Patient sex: M
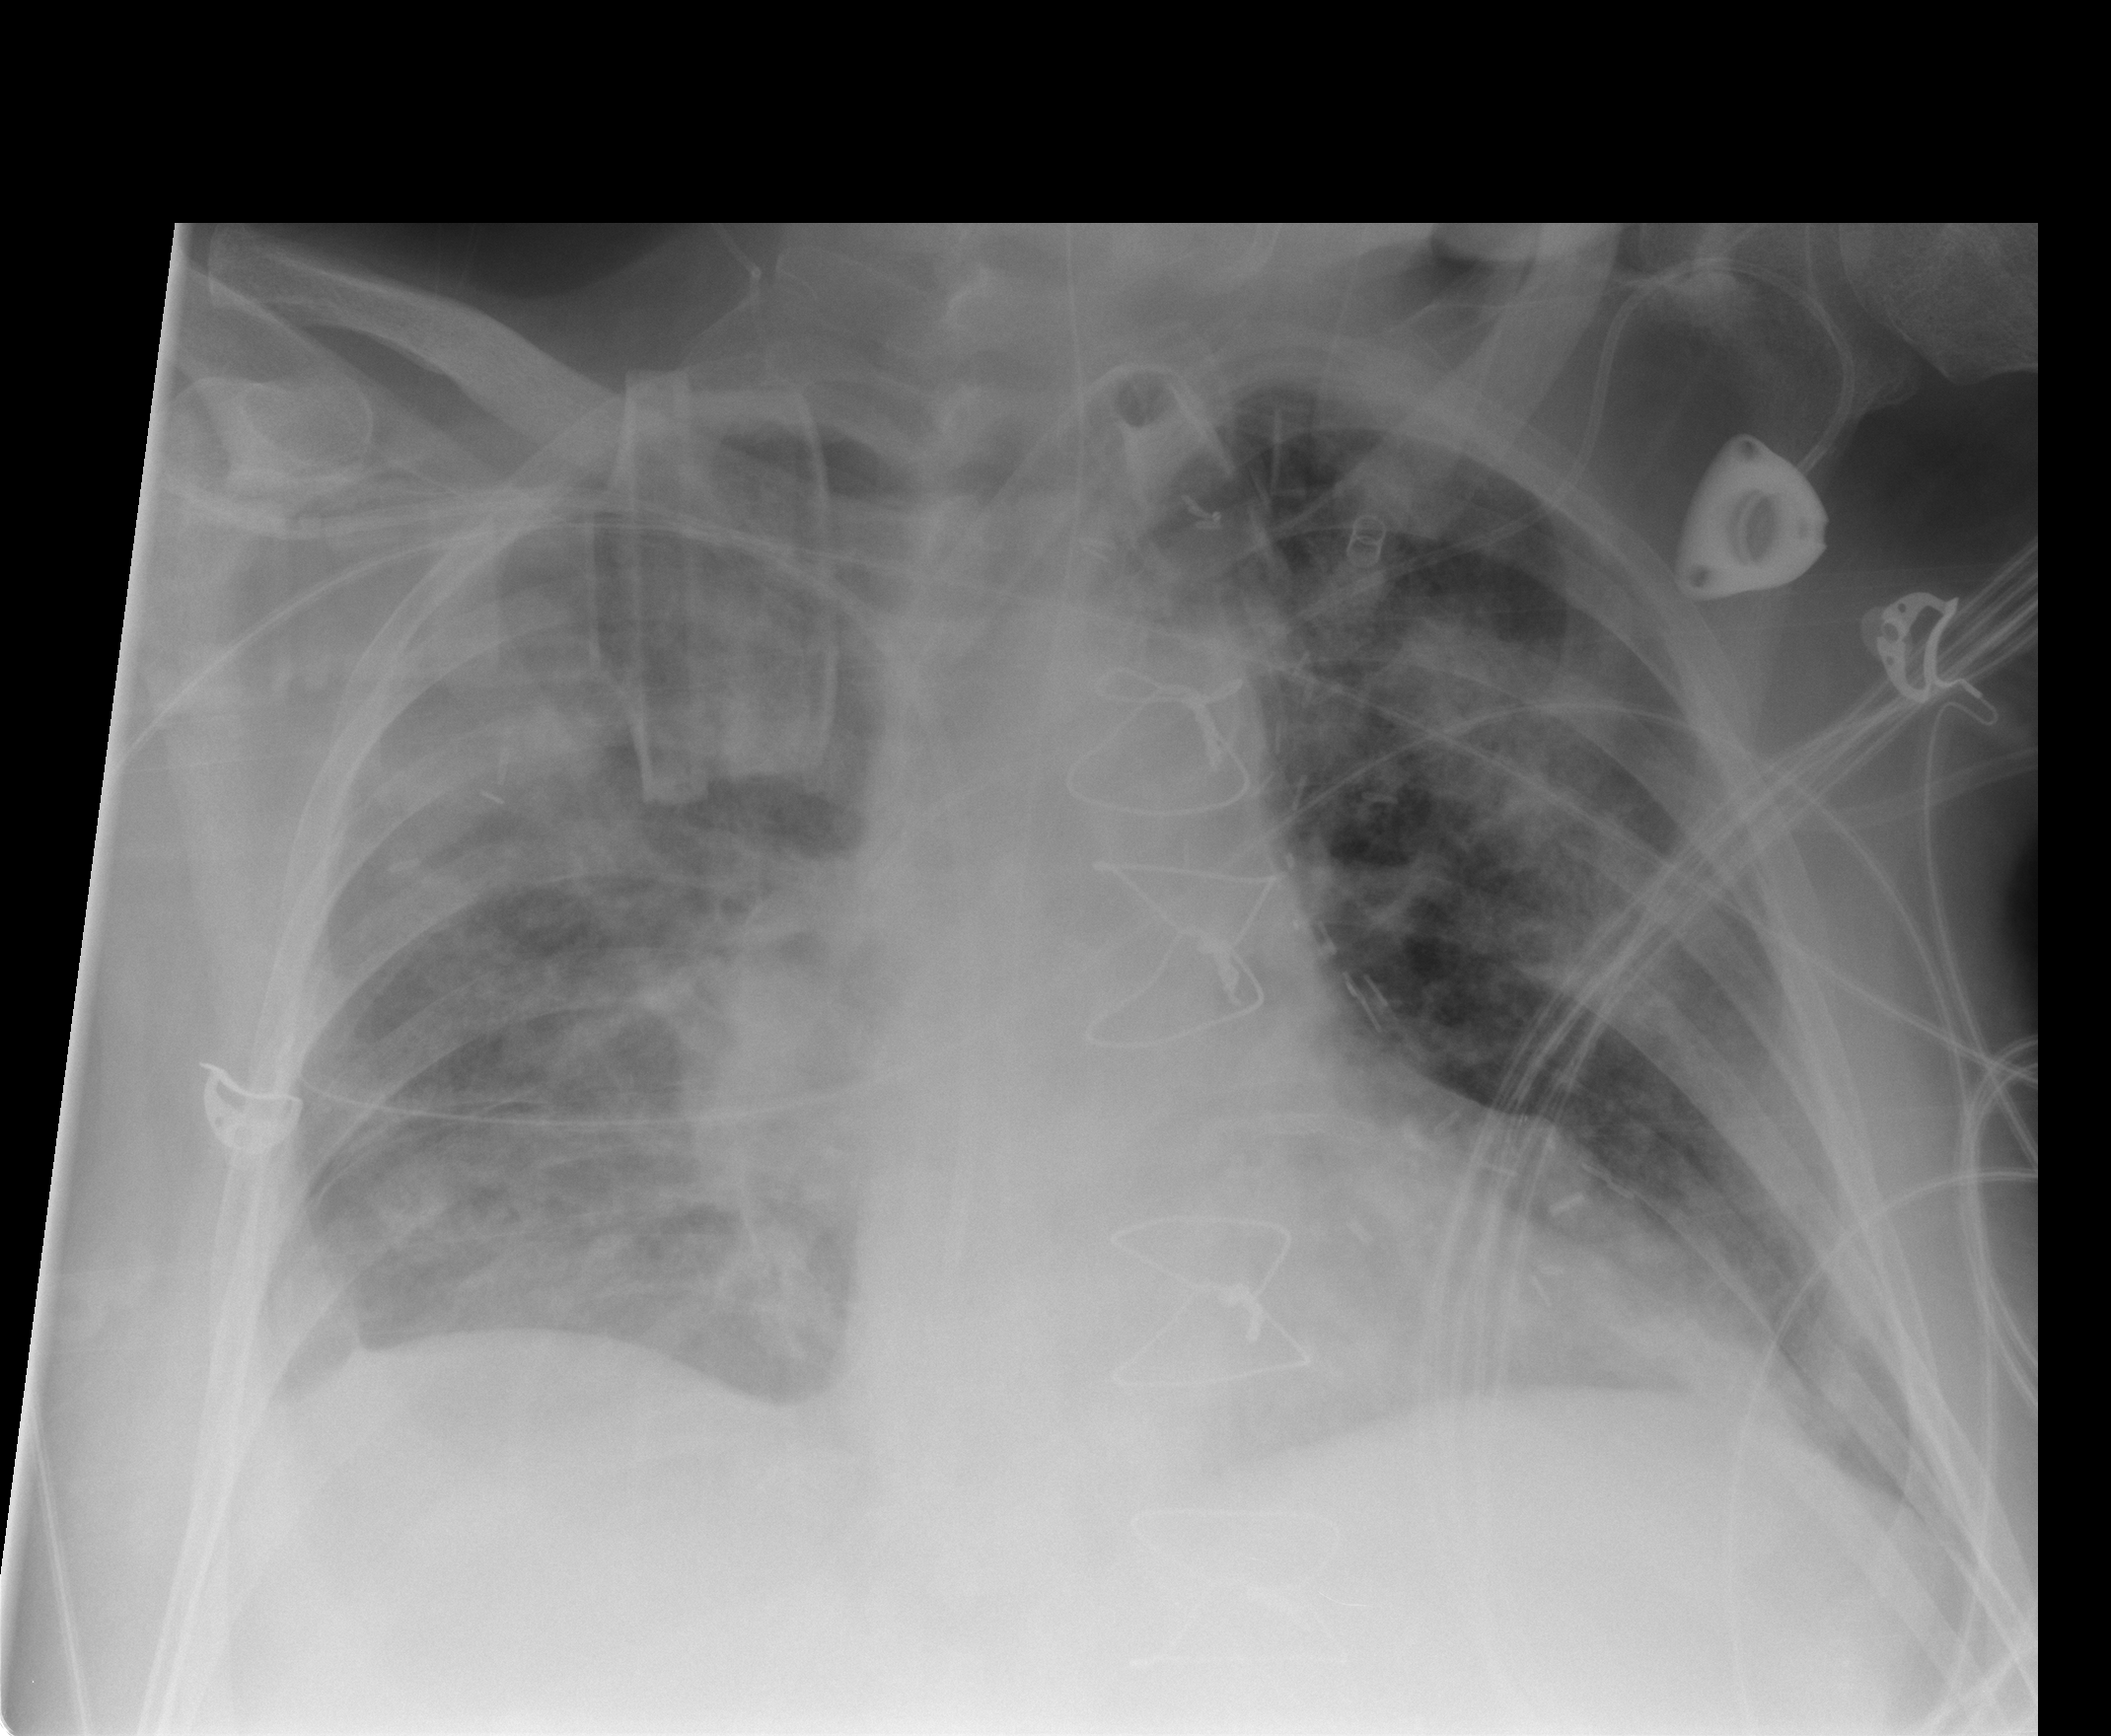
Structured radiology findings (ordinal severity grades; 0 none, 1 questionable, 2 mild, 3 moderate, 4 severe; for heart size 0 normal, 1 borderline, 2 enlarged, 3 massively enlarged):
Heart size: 0
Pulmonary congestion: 2
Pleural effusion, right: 2
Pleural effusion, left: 0
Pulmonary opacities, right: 3
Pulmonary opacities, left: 3
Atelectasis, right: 3
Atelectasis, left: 2